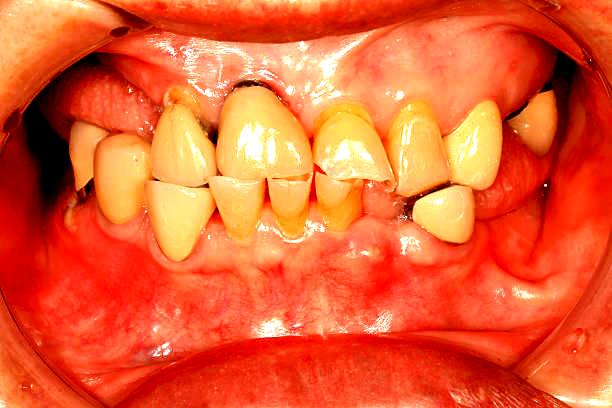
Condition: Calculus